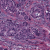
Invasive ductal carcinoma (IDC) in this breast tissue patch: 0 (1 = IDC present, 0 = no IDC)